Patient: sex M, age 63
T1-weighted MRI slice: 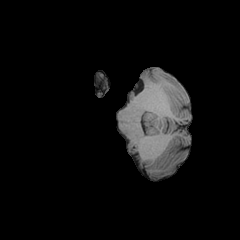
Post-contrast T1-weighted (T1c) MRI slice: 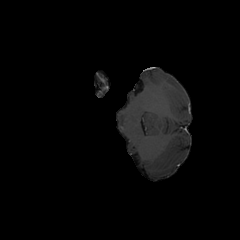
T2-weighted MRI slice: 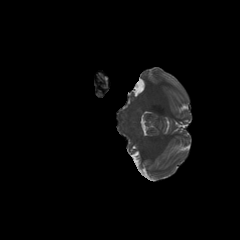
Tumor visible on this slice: no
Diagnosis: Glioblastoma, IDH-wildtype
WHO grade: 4